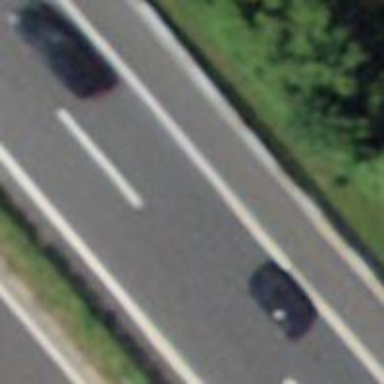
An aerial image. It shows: Asphalt bridge on motorway.